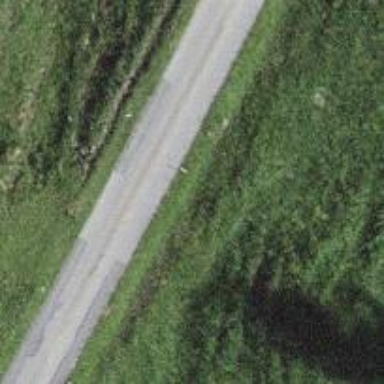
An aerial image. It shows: Service road with asphalt surface. The tracktype is grade1.